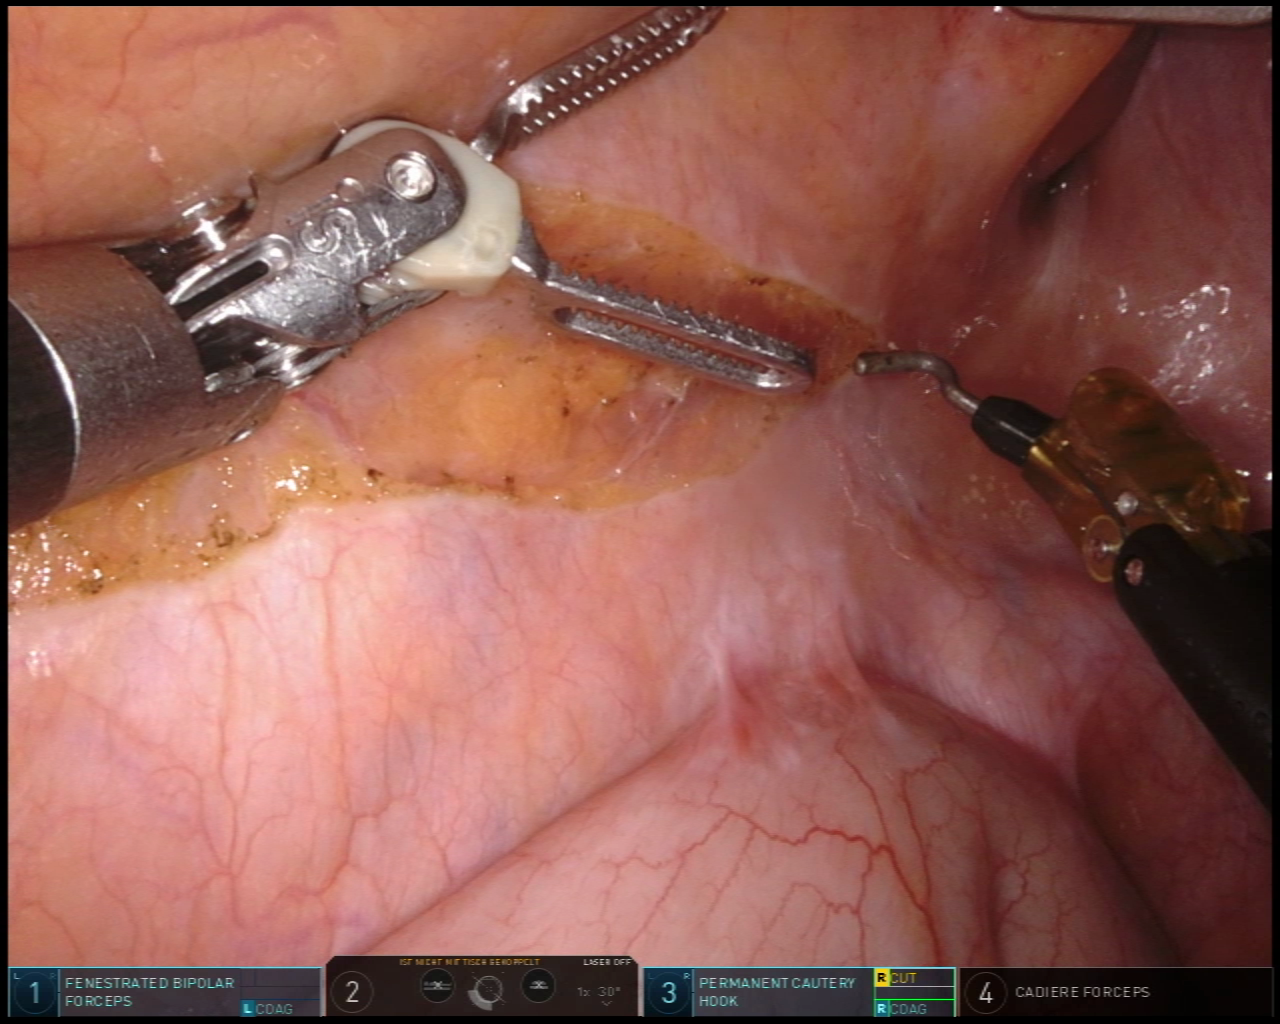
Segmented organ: small_intestine
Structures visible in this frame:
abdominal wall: yes
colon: no
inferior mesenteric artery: no
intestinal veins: no
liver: no
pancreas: no
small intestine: yes
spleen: no
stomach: no
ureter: no
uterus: no
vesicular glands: no